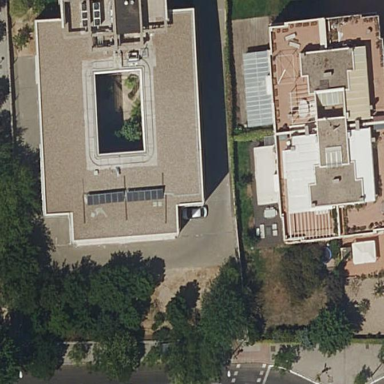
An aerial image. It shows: Clinic.